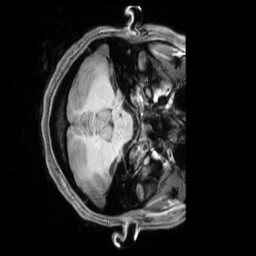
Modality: T1w
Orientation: axial
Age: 33
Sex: female
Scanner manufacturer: siemens
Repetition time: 2.3 s
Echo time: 0.00229 s